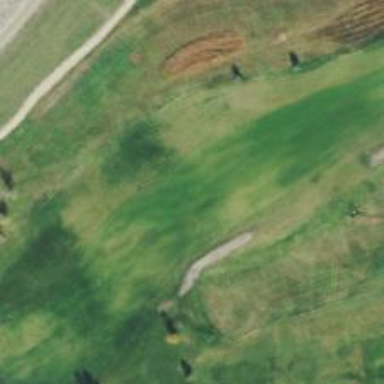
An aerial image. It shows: View of golf hole.